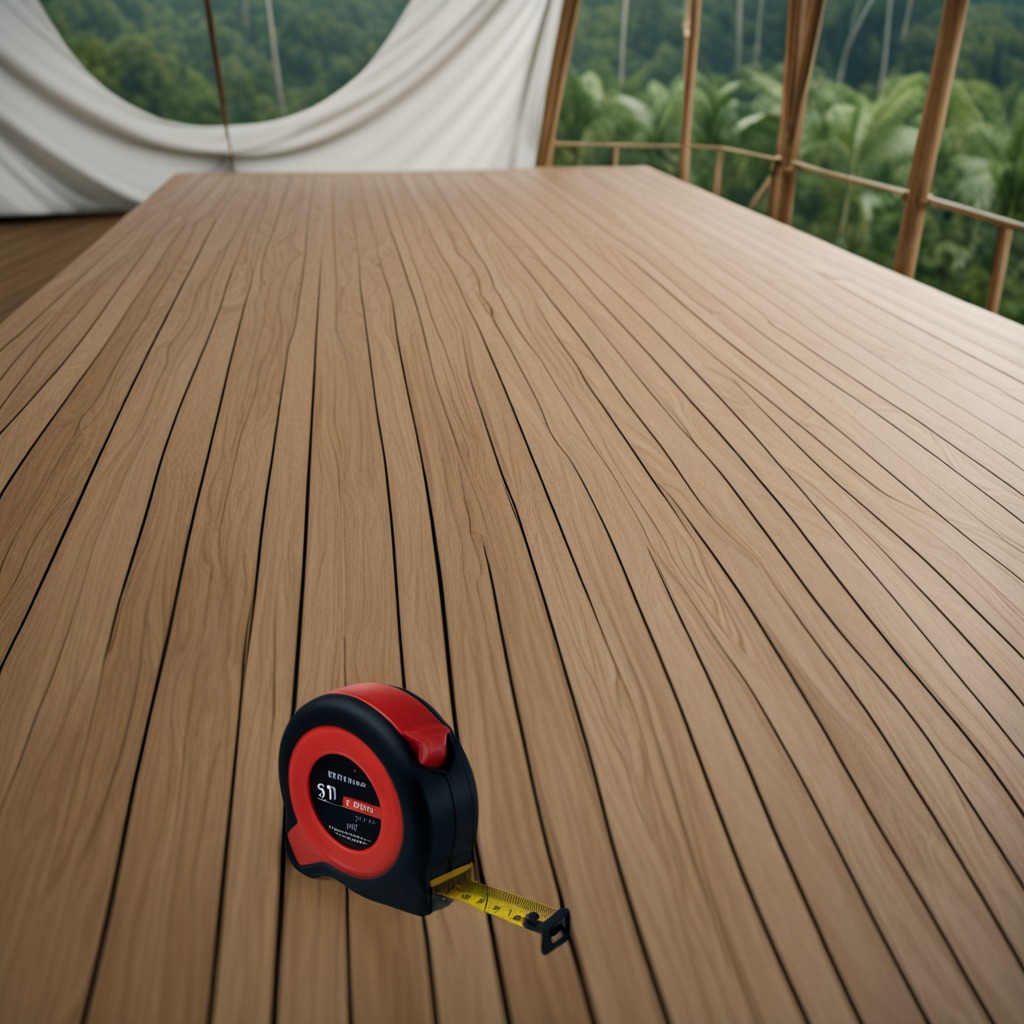
A measuring tape is lying on a clean wooden table inside a jungle field workshop tent humid ambient light worn but